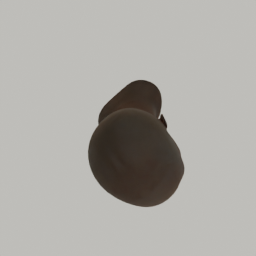
Label: people